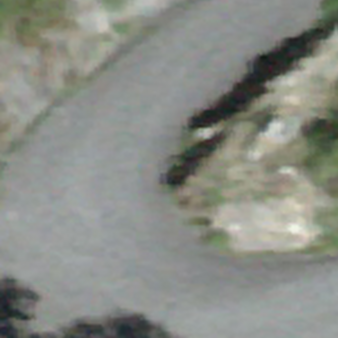
Label: other